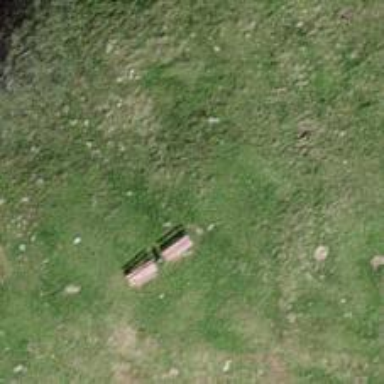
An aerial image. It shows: Bench for seating.